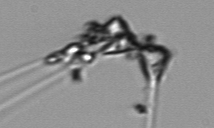
Label: Asterionellopsis_glacialis